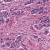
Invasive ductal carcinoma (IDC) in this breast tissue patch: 1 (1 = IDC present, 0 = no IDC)